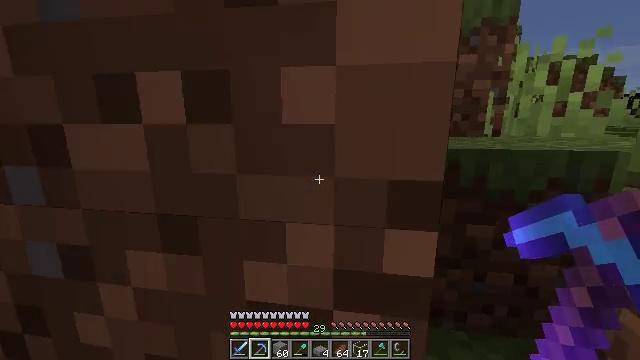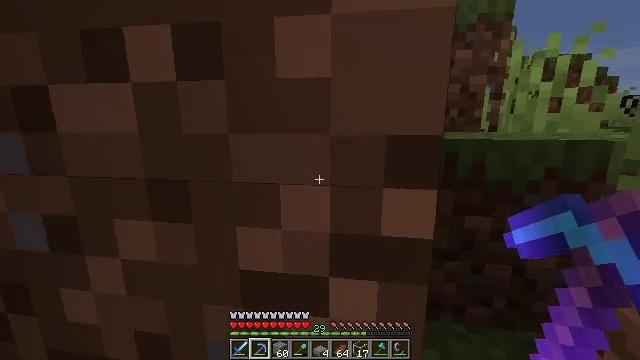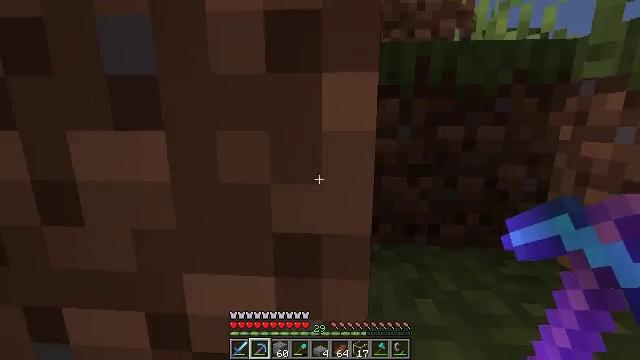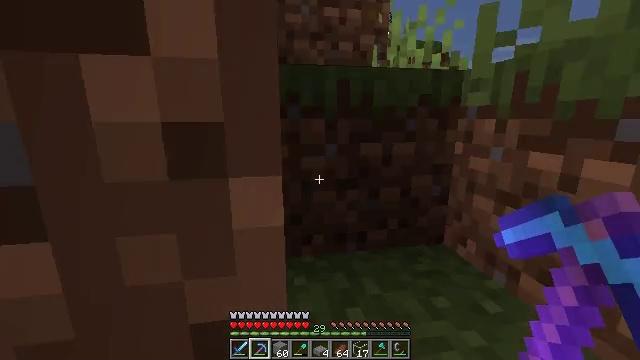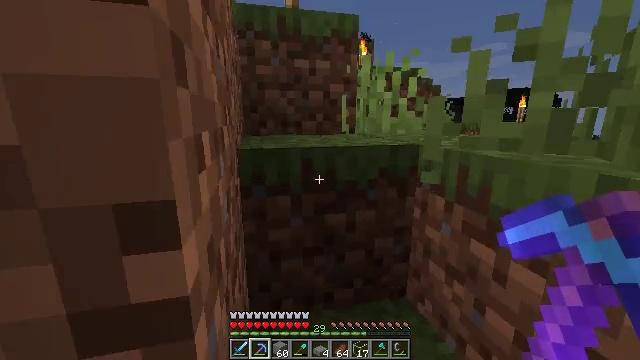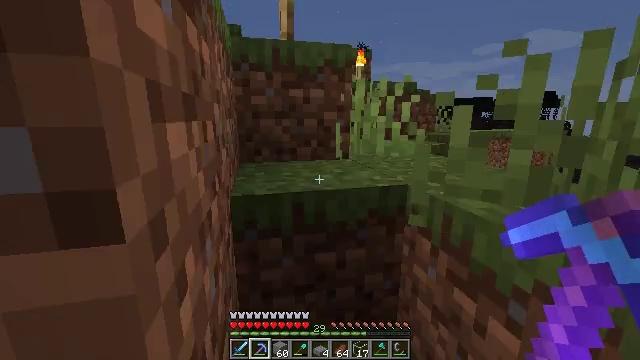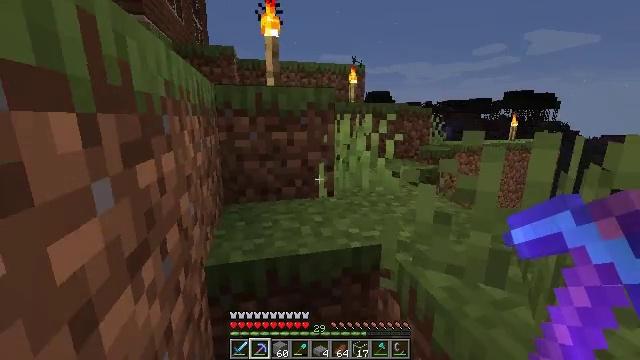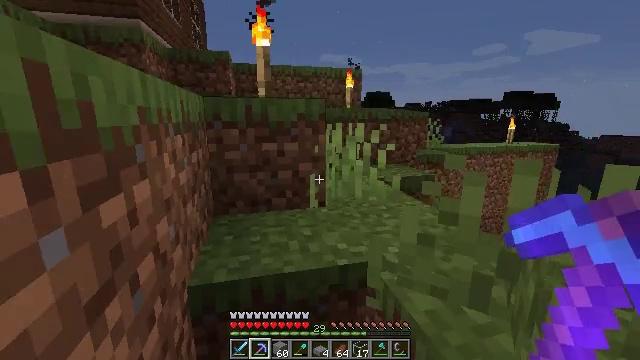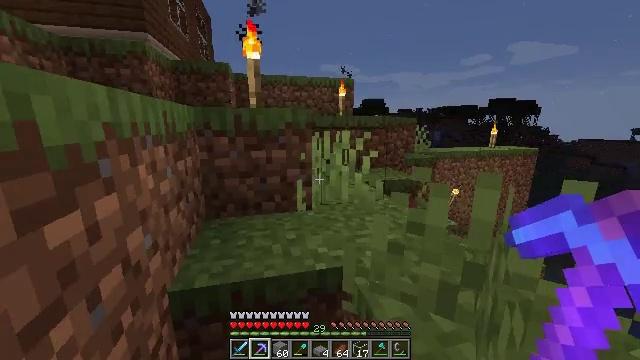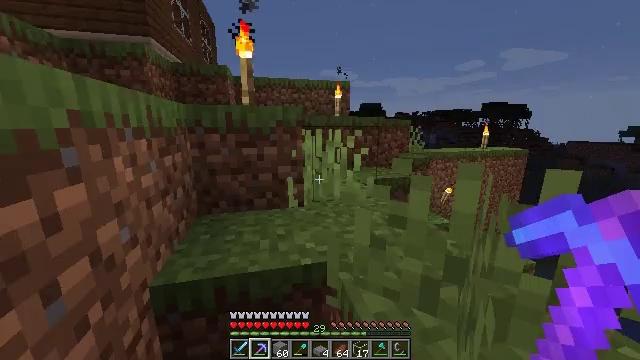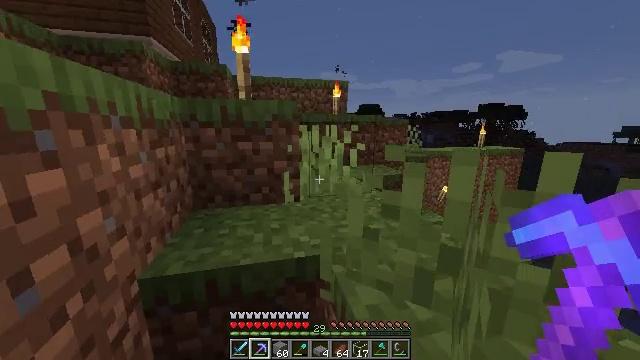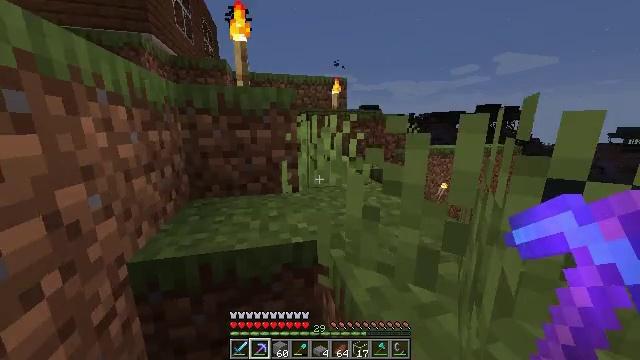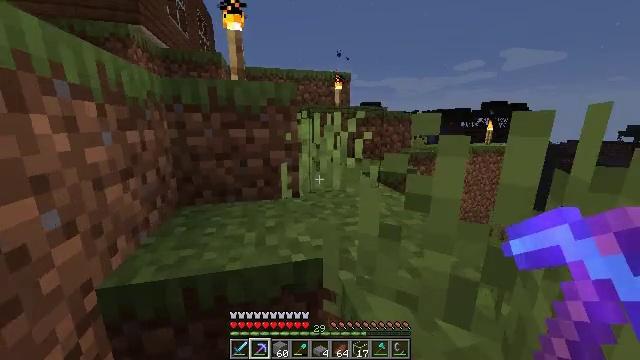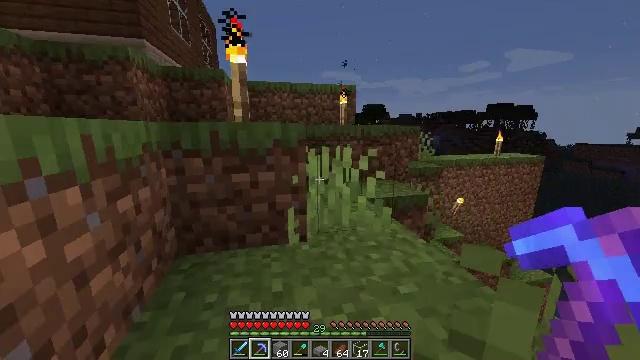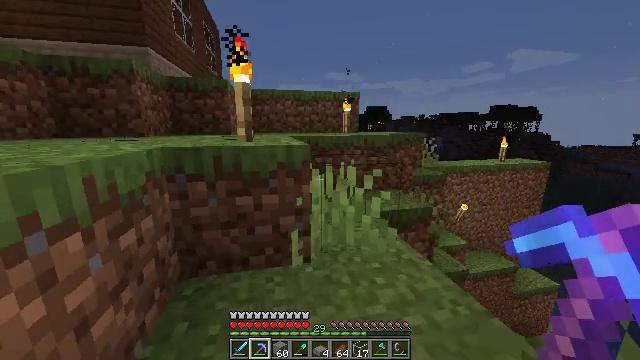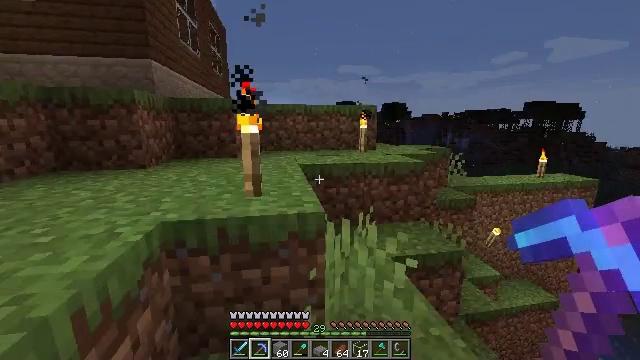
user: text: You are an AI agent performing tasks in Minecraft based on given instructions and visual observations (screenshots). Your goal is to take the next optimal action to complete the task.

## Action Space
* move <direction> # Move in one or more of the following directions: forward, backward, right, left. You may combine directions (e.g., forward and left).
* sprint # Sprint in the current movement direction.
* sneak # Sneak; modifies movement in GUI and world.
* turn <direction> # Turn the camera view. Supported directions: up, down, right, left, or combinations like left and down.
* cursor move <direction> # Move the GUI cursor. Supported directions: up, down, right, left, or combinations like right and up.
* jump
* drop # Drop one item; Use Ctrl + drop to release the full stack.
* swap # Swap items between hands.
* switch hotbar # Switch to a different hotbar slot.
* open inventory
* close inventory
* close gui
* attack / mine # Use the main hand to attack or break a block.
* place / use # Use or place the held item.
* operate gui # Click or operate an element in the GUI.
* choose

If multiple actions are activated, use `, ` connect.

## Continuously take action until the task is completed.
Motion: motion action
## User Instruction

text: craft item air
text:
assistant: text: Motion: move forward and move right, sprint, jump
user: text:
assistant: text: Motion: move forward and move right, sprint, turn right, jump
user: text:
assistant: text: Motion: move forward and move right, sprint, turn right and down, jump
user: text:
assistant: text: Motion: move forward and move right, sprint, turn right, jump
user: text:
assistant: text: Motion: move forward and move right, sprint, jump
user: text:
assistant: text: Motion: move forward and move right, sprint, jump
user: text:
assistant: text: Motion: move forward and move right, sprint, jump
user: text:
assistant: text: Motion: move forward and move right, sprint, jump
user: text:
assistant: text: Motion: move forward and move right, sprint, jump
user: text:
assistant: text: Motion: move forward and move right, sprint, jump
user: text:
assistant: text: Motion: move forward, sprint, jump
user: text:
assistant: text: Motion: move forward, sprint, jump
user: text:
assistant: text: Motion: move forward, sprint, jump
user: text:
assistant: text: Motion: move forward, sprint, jump
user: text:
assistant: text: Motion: move forward, sprint, turn left, jump
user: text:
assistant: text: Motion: move forward, sprint, turn left, jump
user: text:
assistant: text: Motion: move forward, sprint, turn left and up, jump
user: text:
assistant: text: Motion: move forward, sprint, turn left and up, jump
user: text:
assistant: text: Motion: move forward, sprint, turn left, jump
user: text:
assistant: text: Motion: move forward, sprint, turn left, jump
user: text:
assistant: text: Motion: move forward, sprint, turn left, jump
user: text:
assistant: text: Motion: move forward, sprint, turn left, jump
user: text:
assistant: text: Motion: move forward, sprint, turn left, jump
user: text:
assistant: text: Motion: move forward, sprint, turn left, jump
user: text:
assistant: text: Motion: move forward, sprint, jump
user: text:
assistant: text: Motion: move forward, sprint, jump
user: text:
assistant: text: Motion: move forward, sprint
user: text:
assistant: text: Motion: move forward, sprint
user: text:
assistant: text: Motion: move forward, sprint
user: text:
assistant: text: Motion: move forward, sprint, turn left and up